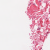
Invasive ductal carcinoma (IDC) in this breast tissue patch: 0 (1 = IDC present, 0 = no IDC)